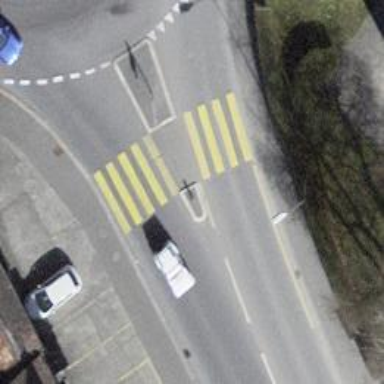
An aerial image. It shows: Uncontrolled zebra crossing with pedestrian island.